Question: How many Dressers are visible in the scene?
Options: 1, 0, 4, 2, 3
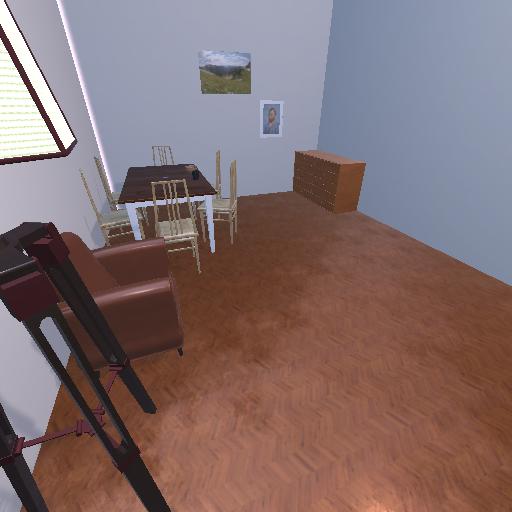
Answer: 1